Question:
Write a text in the 'inputTitle' 'TextBox' and press the button to add item to the 'TaskList' 'ListView'.
'''
public MainWindow()
{
InitializeComponent();
DataContext = new AddItem();
newItems = new ObservableCollection<AddItem> { };
taskList.ItemsSource = newItems;
}
private void addButton_Click(object sender, RoutedEventArgs e)
{
var newItem = new AddItem()
{
Title = inputTitle.Text,
};
newItems.Add(newItem);
taskList.SelectedItem = newItem;
}
private void deleteButton_Click(object sender, RoutedEventArgs e)
{
}
'''
It is to add item to 'TaskList' by pressing the button, and I want to delete it by pressing button.
'''
<Canvas Margin="0,0,0,10">
<Canvas Height="81" Canvas.Left="10" Canvas.Top="17" Width="380">
<TextBlock x:Name="textBlock" Text="TaskTitle" TextWrapping="Wrap" Height="24" Width="380" FontSize="20" IsEnabled="False"/>
<TextBox x:Name="inputTitle" Text="{Binding Title, Mode=TwoWay, UpdateSourceTrigger=PropertyChanged}" TextWrapping="Wrap" Width="320" FontSize="24" Canvas.Top="27" Height="44" TabIndex="1" Canvas.Left="4" Margin="2,2,2,2"/>
<Button x:Name="addButton" Content="Add" Canvas.Left="333" Canvas.Top="32" Height="34" Width="34" Click="addButton_Click" IsEnabled="{Binding CanAdd, Mode=OneWay, UpdateSourceTrigger=PropertyChanged}"/>
</Canvas>
<ListView x:Name="taskList" Height="500" Width="400" Canvas.Top="116">
<ListView.ItemTemplate>
<DataTemplate>
<StackPanel Orientation="Horizontal">
<CheckBox >
<CheckBox.LayoutTransform>
<ScaleTransform ScaleX="2.5" ScaleY="2.5"/>
</CheckBox.LayoutTransform>
</CheckBox>
<TextBlock Text="{Binding Title}" FontSize="30" Width="290"/>
<Button x:Name="deleteButton" Content="Del" Height="34" Width="34" Click="deleteButton_Click"/>
</StackPanel>
</DataTemplate>
</ListView.ItemTemplate>
</ListView>
</Canvas>
'''
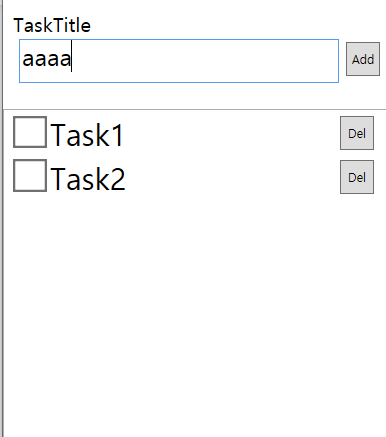
Answer: You can bind the <URL> property of 'Button' to the current item.
'''
<ListView x:Name="taskList" Height="500" Width="400" Canvas.Top="116" ItemsSource="{Binding newItems}">
<ListView.ItemTemplate>
<DataTemplate>
<StackPanel Orientation="Horizontal">
<CheckBox >
<CheckBox.LayoutTransform>
<ScaleTransform ScaleX="2.5" ScaleY="2.5"/>
</CheckBox.LayoutTransform>
</CheckBox>
<TextBlock Text="{Binding Title}" FontSize="30" Width="290"/>
<Button x:Name="deleteButton" Content="Del" Height="34" Width="34" Click="deleteButton_Click" Tag="{Binding}"/>
</StackPanel>
</DataTemplate>
</ListView.ItemTemplate>
</ListView>
'''
As you bind the 'Tag' property to your current item, you can use that to remove it from the collection.
'''
private void ButtonBase_OnClickDel(object sender, RoutedEventArgs e)
{
var button = (Button)sender;
var item = (AddItem)button.Tag;
newItems.Remove(item);
}
'''